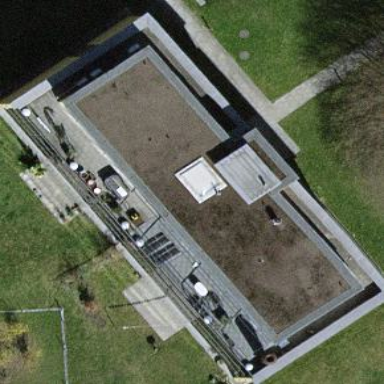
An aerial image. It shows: Flat-roofed apartment building.